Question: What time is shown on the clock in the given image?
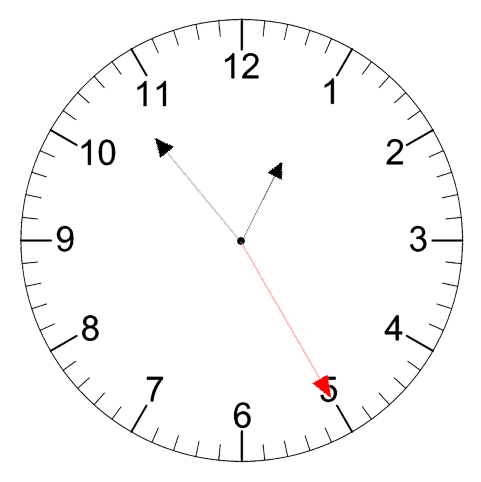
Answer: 12:53:25